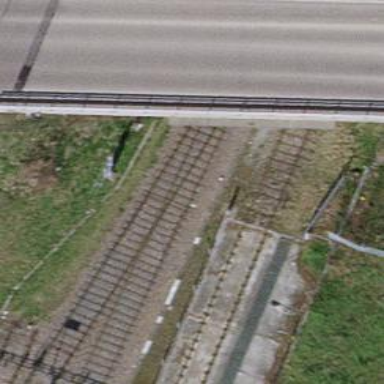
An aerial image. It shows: Rail yard with electrified rails and single track.